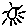
Label: sun